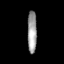
Tissue: prostate
Cell type: T cells
Senescence score: 0.7345
Nuclear area (px): 383
Mean DAPI intensity: 157.358